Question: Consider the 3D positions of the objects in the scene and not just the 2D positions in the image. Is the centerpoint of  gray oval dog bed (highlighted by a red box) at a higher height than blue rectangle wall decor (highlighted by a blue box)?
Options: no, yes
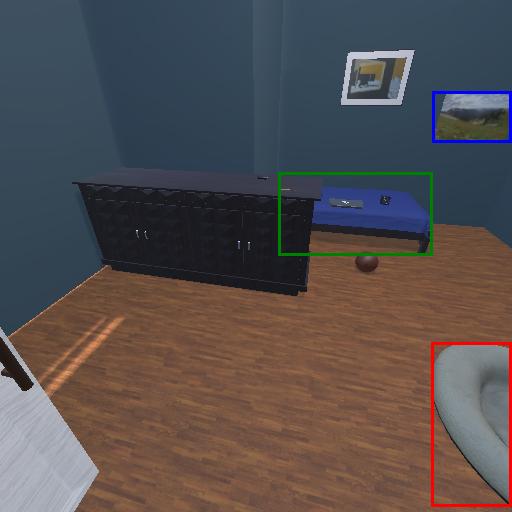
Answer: no